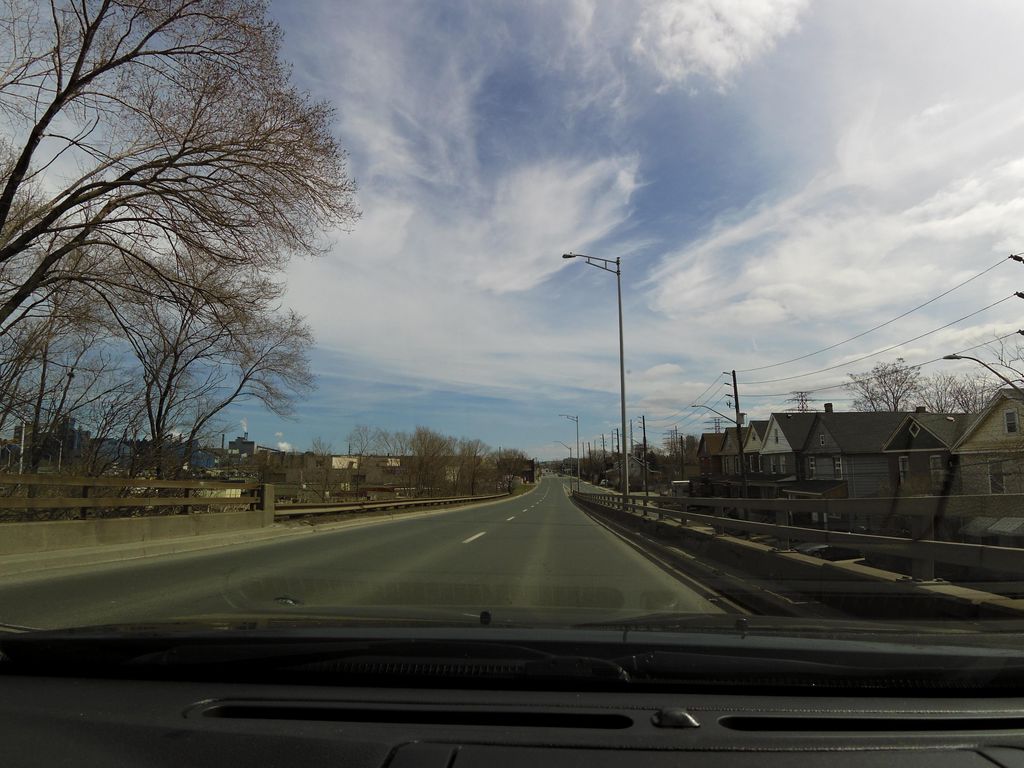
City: hamilton